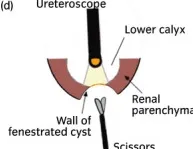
(d) Illustration showing how the lower calyx looked like after LFRC.
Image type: radiology (ultrasound)